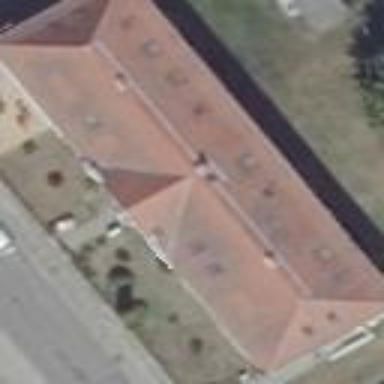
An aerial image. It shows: Residential building.